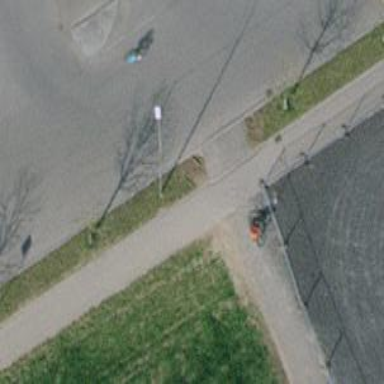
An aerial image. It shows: Path surfaced with fine gravel.